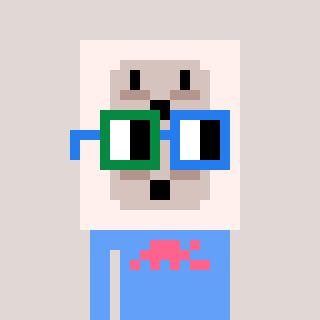
a pixel art character with square green and blue glasses, a outlet-shaped head and a blue-colored body on a warm background